Interaction volume radius: 10 \u00c5
Interaction volume height: 30 \u00c5
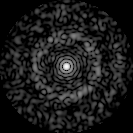
Disorder parameter: 0.8316